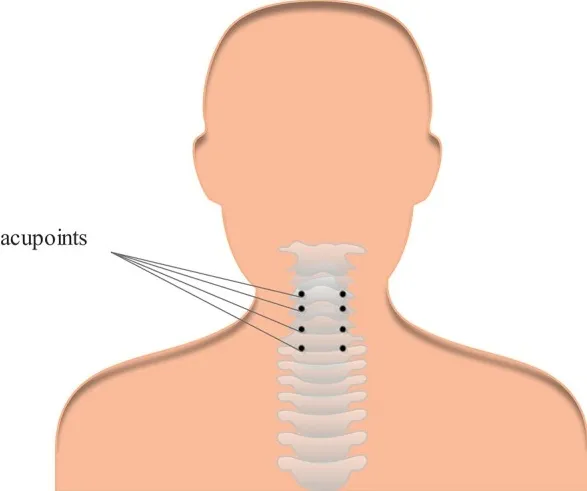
One example of the most common acupoints for cervical spondylosis. Cervical Jiaji acupoints are selected and used for the treatment of cervical spondylosis.
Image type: radiology (ct)